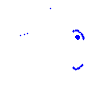
Particle: pion